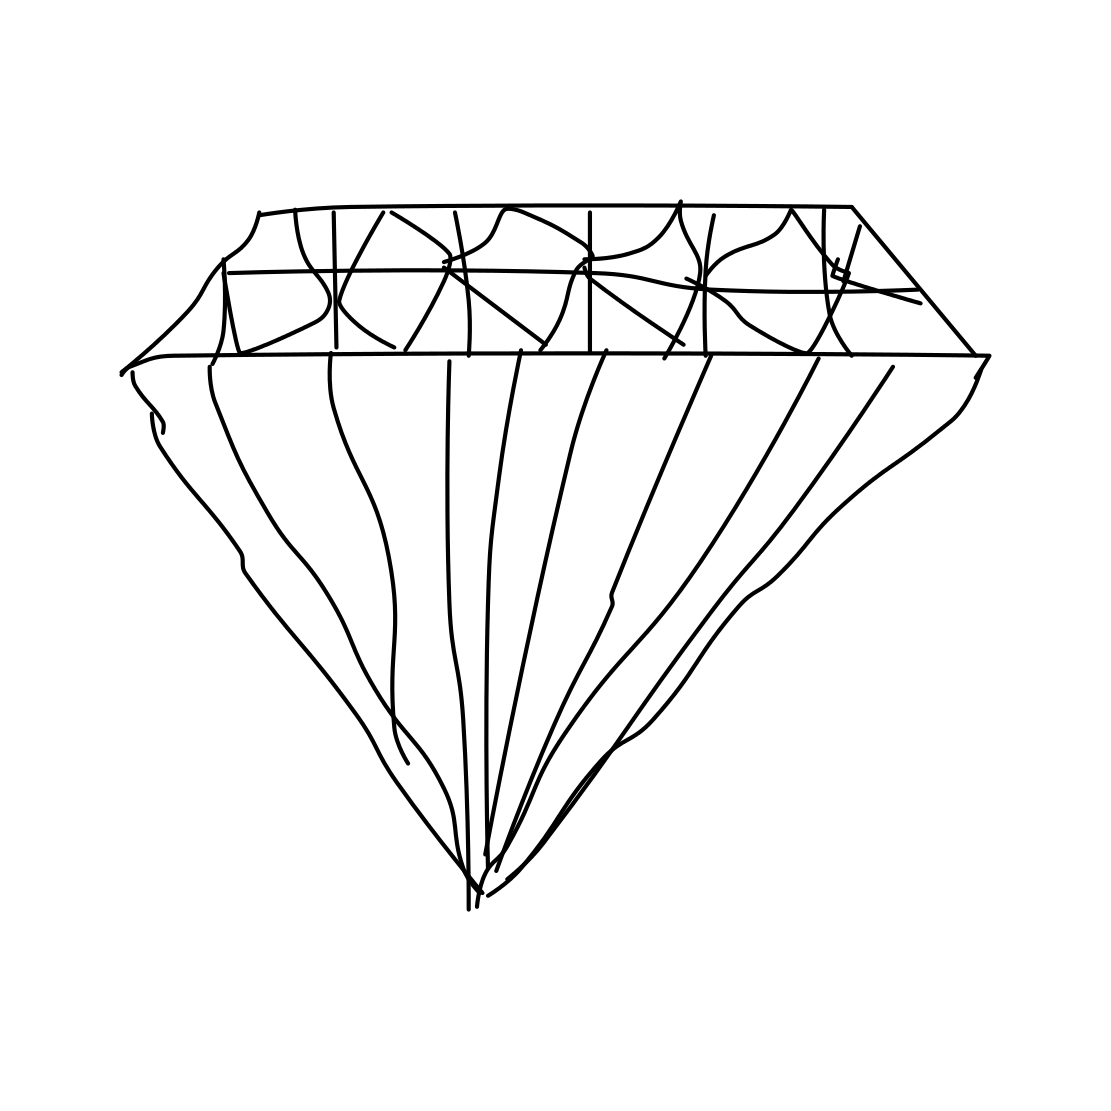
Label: diamond